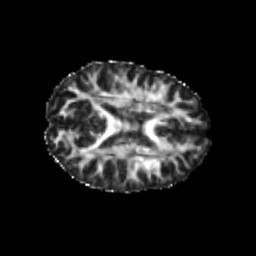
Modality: FA
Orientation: axial
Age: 22
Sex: female
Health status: healthy
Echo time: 0.074 s